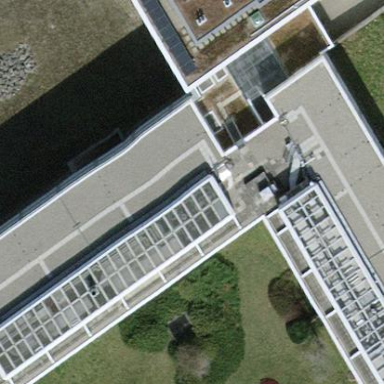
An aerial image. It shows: Office building.